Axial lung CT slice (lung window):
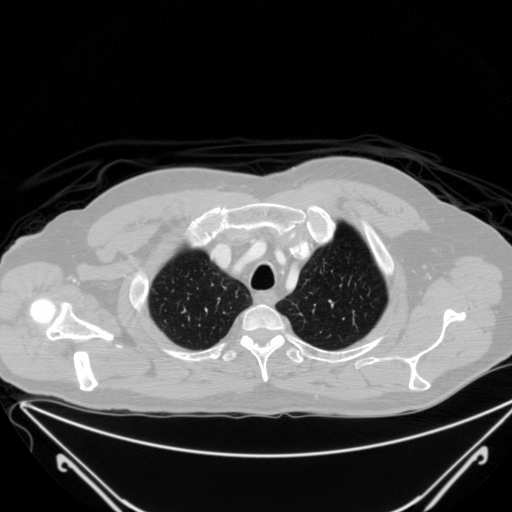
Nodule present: no